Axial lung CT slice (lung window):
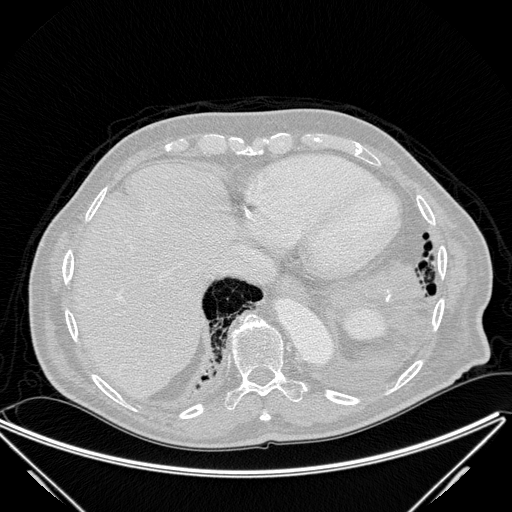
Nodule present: no